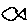
Label: fish